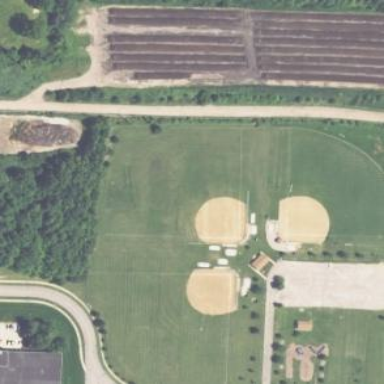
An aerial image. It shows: Baseball pitch for leisure and sports activities.